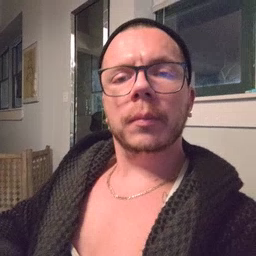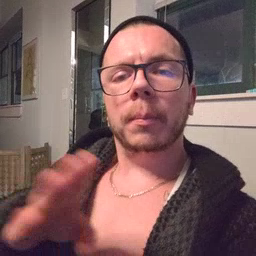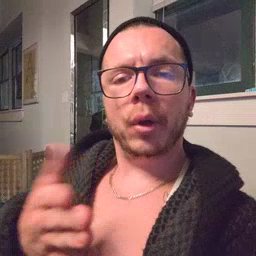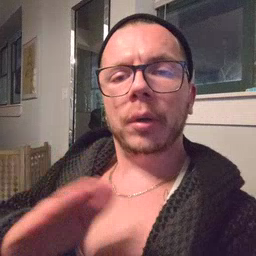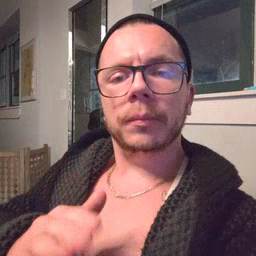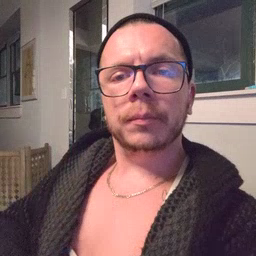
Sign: book